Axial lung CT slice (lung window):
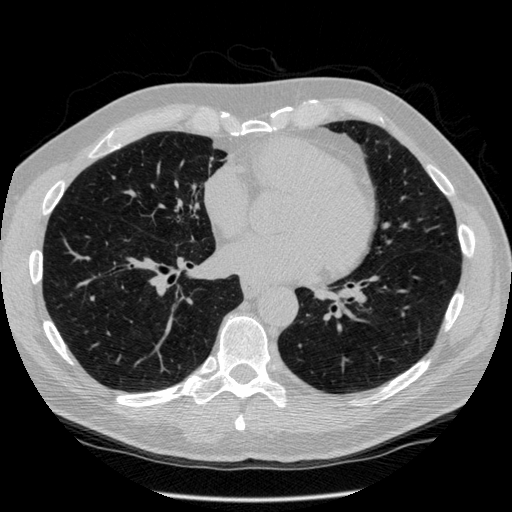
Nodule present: no